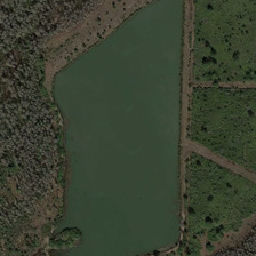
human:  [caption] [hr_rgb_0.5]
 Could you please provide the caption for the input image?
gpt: Many green trees are around an almost rectangular pond.

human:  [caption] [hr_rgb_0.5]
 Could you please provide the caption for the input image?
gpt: Many green trees are at the REDOR of a Almost Rectangular Lake.

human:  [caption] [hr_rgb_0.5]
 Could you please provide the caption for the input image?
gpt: Many green trees are around the almost rectangular pond.

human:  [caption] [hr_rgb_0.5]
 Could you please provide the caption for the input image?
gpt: Many green trees surround an almost rectangular pond.

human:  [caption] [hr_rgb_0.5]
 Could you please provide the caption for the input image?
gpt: Many green trees are at the REDOR of a Almost Rectangular Lake.